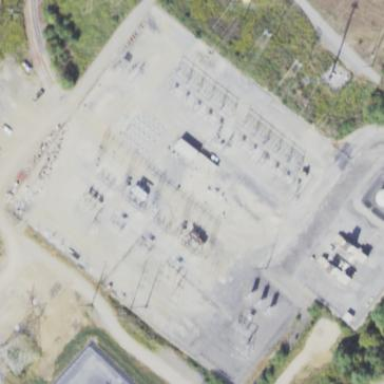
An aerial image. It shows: Substation surrounded by fence.